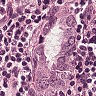
Metastatic tissue present: yes